Question: I had been having some issues debugging some code, so I wrote this little piece to test it out:
'''
NSMutableArray *output = [NSMutableArray array];
while (true) {
NSMutableArray *input = [NSMutableArray array];
for (int i = 0; i < 30; i++) {
[input addObject:[NSNumber numberWithInt:i]];
}
[output addObject:[NSArray arrayWithArray:input]];
NSLog(@"%@, %@", input, output);
}
'''
I stuck a breakpoint on the line with the 'NSLog' and found out some interesting stuff. Going into the variable view, I opened up input and it correctly showed it as being filled with NSNumber objects. I then opened up output, which correctly showed as containing one array. However, upon expanding this array, it showed as being empty.
The NSLog, however, showed a different story. It correctly displayed the multidimensional output array as containing arrays filled with NSNumbers. Do multidimensional arrays not work with the variable preview in the debugger? Here's an image of the problem:

I'm utterly baffled by this. Does anyone else have this problem?
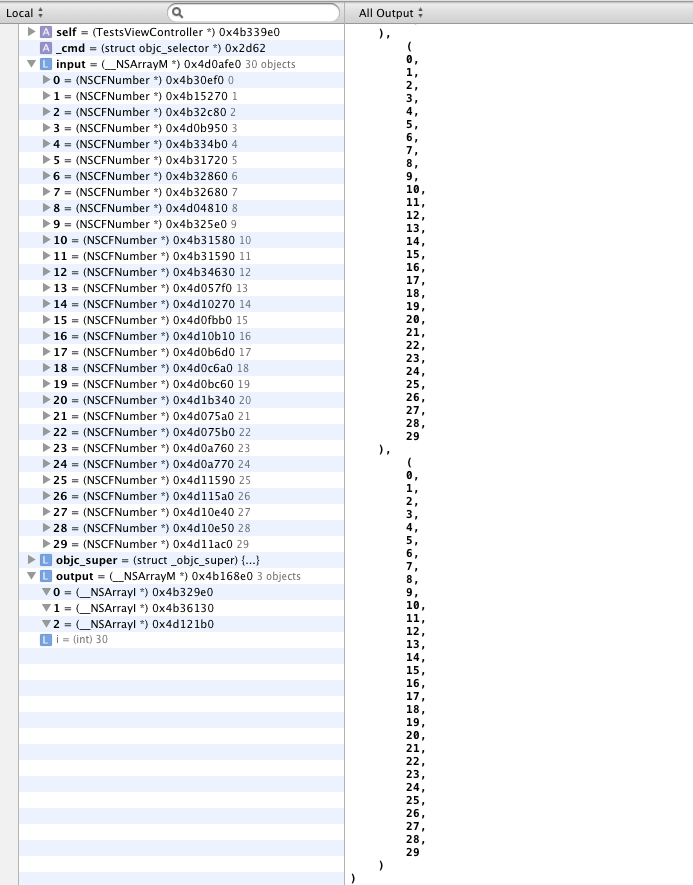
Answer: I have filed bug report on this to Apple for several versions of Xcode and back in the Project Builder days. It has always been reported as a duplicate. So obviously it is a known bug, but of low priority or very hard to fix.
The same issue exist with the other container classes like 'NSDictionary' and 'NSSet' as well, so it not specific to 'NSArray'.
I suggest you file a report as well over at <URL> to put more pressure on the issue. And in the mean time rely on 'po' or 'NSLog' for most of the container classes debugging needs.